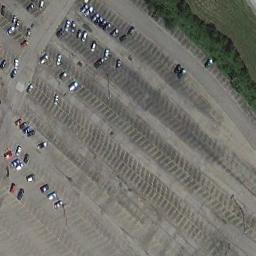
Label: parking_lot